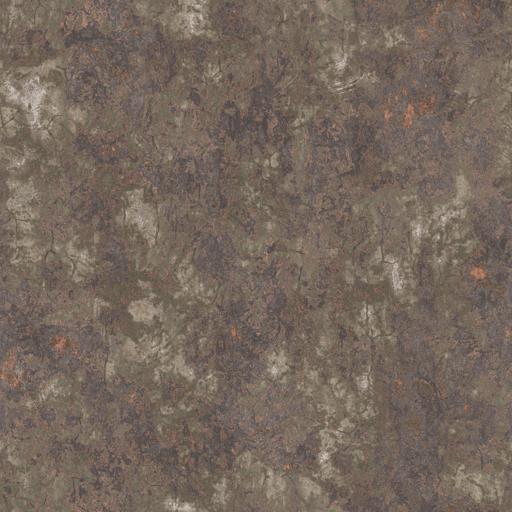
Tags: bronze dark eroded erosion metal old rough